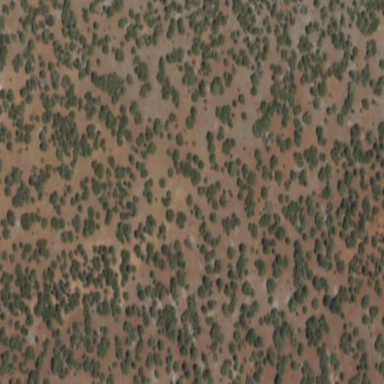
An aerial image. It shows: Area covered in scrub vegetation.